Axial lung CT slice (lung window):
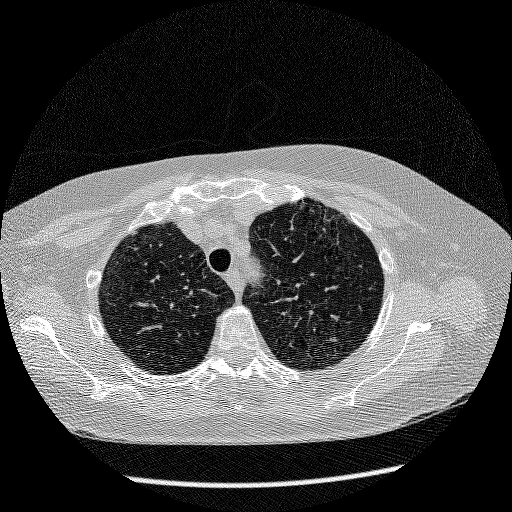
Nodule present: no